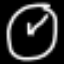
Label: clock